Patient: sex F, age 43
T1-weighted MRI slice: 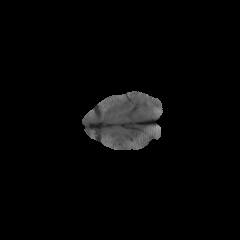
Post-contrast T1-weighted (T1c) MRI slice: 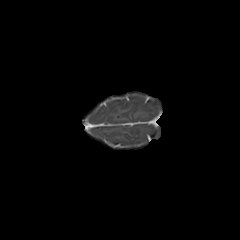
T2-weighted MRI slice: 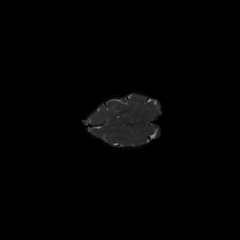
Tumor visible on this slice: no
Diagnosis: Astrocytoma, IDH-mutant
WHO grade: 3